Question: The data attached is a simplified example, as in reality I have hundreds of people and hundreds of points in time.
I am looking for a way to determine similar time series.
I have some code here to determine clusters, but this isn't exactly what I want.
What I would like is if I selected one person it would return the names of the n most similar time series.
I.e if n = 1, and I enter Bob it would return Dave, however if I entered Sam it would return Bob (with these names going into a new column with df). If n = 2 the first column would contain the most similar time series, and the second would contain the next most similar. This is similar to K nearest neighbours but across time series, so that each individual person has a different set of "neighbours".
If this is unfeasible, or too difficult I would alternatively like would to specify the number of people in each group, rather than the number of groups.
In this example I specified 4 groups, this does not make 4 groups of 2.
Group B contains 4 people, whilst C and D have only 1 person.
'''
hc@cluster
James A
Dave B
Bob B
Joe C
Robert A
Michael B
Sam B
Steve D
'''

'''
library(dtwclust)
df <- data.frame(
row.names = c("James", "Dave", "Bob", "Joe", "Robert", "Michael", "Sam", "Steve"),
Monday = c(82, 46, 96, 57, 69, 28, 100, 10),
Tuesday = c(77, 62, 112, 66, 54, 34, 107, 20),
Wednesday = c(77, 59, 109, 65, 50, 37, 114, 30),
Thursday = c(73, 92, 142, 77, 54, 30, 128, 40),
Friday = c(74, 49, 99, 90, 50, 25, 111, 50),
Saturday = c(68, 26, 76, 81, 42, 28, 63, 60),
Sunday = c(79, 37, 87, 73, 53, 33, 79, 70)
)
hc<- tsclust(df, type = "h", k = 4,
preproc = zscore, seed = 899,
distance = "sbd", centroid = shape_extraction,
control = hierarchical_control(method = "average"))
plot(hc)
yo <- as.data.frame(hc@cluster)
yo$'hc@cluster' <- LETTERS[yo$'hc@cluster']
print(yo)
'''
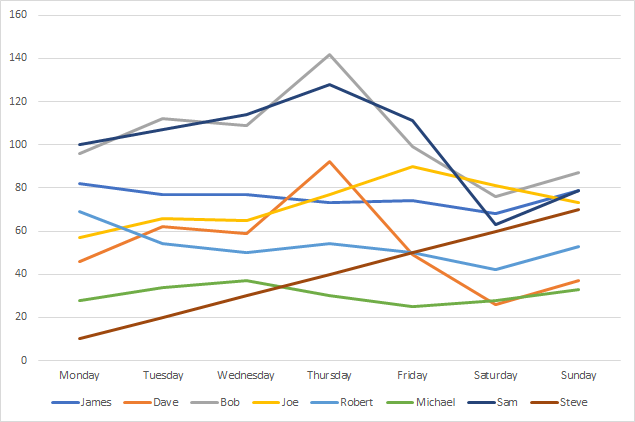
Answer: What you want to do is not to cluster the data, you want to order it according to one specific time-series, there lies the problem. To do what you want, first, you have to select a measure of "distance", that could be euclidean or correlation for example. In the next example, I provide a code with both measurements of distances (correlation and euclidean). It simple calculate the distance between the time-series, then sort it, and lastly pick up the N lower. Note that the selection of the measurement of distance will alter your results.
'''
df <- data.frame(
Monday = c(82, 46, 96, 57, 69, 28, 100, 10),
Tuesday = c(77, 62, 112, 66, 54, 34, 107, 20),
Wednesday = c(77, 59, 109, 65, 50, 37, 114, 30),
Thursday = c(73, 92, 142, 77, 54, 30, 128, 40),
Friday = c(74, 49, 99, 90, 50, 25, 111, 50),
Saturday = c(68, 26, 76, 81, 42, 28, 63, 60),
Sunday = c(79, 37, 87, 73, 53, 33, 79, 70)
)
df <- as.data.frame(t(df))
colnames(df) <- c("James", "Dave", "Bob", "Joe", "Robert", "Michael", "Sam", "Steve")
get_nearest_n <- function(data, name, n = 1){
#' n must be positive and integer
#' name must be a column name of data
#' data must be a dataframe
serie <- data[,name]
data <- data[,-which(colnames(data) == name)]
dist <- sqrt(colSums((data-serie)**2))
sorted_names <- names(sort(dist)[1:n])
return(data[,sorted_names])
}
get_nearest_n2 <- function(data, name, n = 1){
#' n must be positive and integer
#' name must be a column name of data
#' data must be a dataframe
serie <- data[,name]
data <- data[,-which(colnames(data) == name)]
dist <- as.data.frame(cor(serie,data))
sorted_names <- names(sort(dist,decreasing = T)[1:n])
return(data[,sorted_names])
}
get_nearest_n(data = df, name = 'Bob', n = 3)
get_nearest_n2(data = df, name = 'Bob', n = 3)
'''